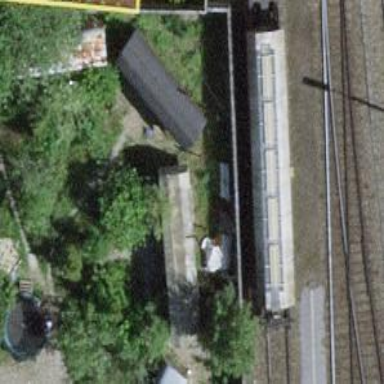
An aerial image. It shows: Railway buffer stop.